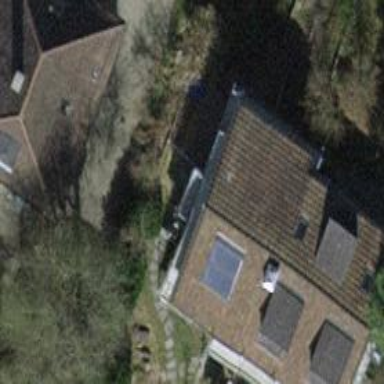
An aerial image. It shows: Building with tiled roof.